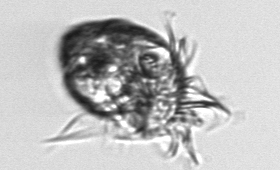
Label: Strombidium_morphotype1